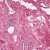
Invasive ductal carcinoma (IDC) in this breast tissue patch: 0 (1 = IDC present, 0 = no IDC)